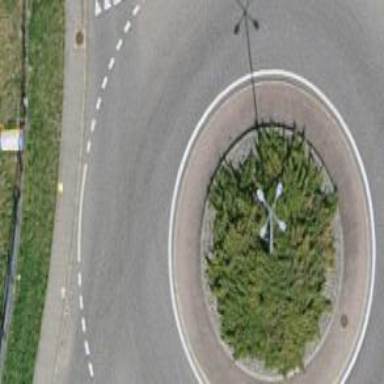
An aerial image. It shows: Secondary road leading to roundabout.